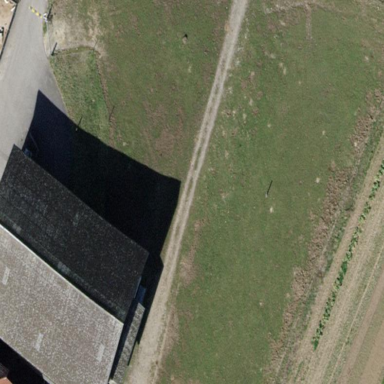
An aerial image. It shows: Shed building with gabled roof.